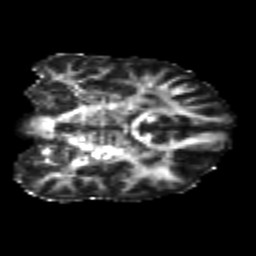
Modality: FA
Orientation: coronal
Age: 24
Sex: male
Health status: healthy
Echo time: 0.074 s